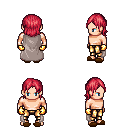
a pixel art fantasy rpg character, male body template, human, light skin, gray cape, gold greaves, ruby red long bangs hairstyle, gold gloves, brown slippers, four views (front, back, left, right), 2x2 character sprite sheet, small pixel art, hard edges, no anti-aliasing